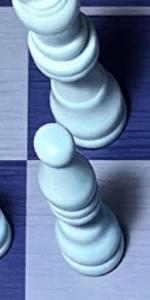
Label: Bishop_White